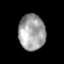
Tissue: prostate
Cell type: T cells
Senescence score: 0.2142
Nuclear area (px): 933
Mean DAPI intensity: 161.932